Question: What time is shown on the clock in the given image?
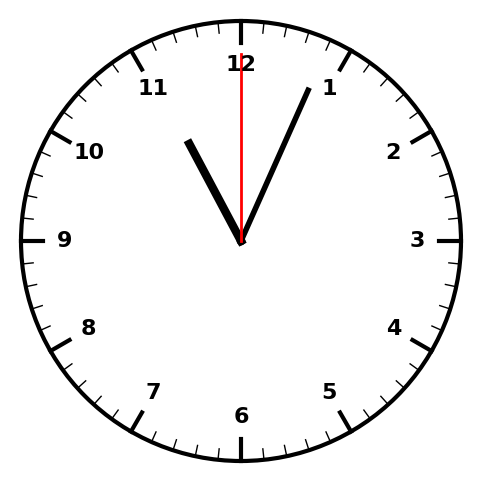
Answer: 11:04:00